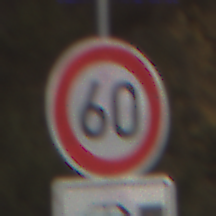
Verkehrszeichen: Geschwindigkeit60
Zusatzzeichen unten: HinweisDurchSinnbild15
Umgebung: Outdoor, RoadRail
Tageszeit: MorningAfternoon
Wetter: PartlyCloudy
Licht: Natural
Jahreszeit: NotSpecified
Kontrast: HighContrast